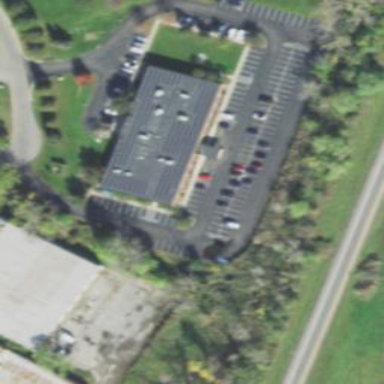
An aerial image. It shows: Building.